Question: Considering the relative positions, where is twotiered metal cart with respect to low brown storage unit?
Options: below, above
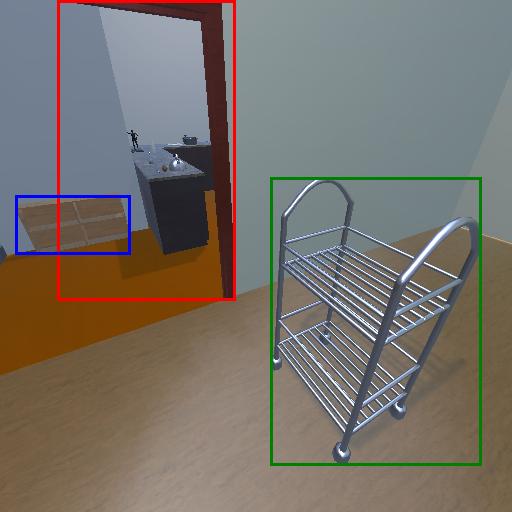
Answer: below